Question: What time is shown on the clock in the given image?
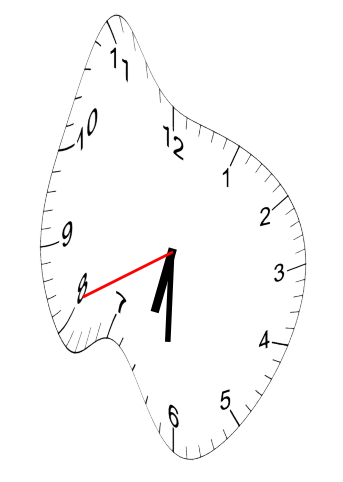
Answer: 06:30:41